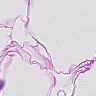
Metastatic tissue present: no